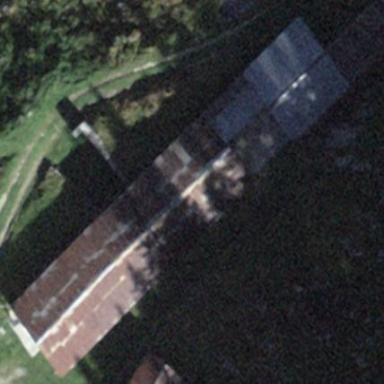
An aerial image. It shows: Stable building with gabled roof.